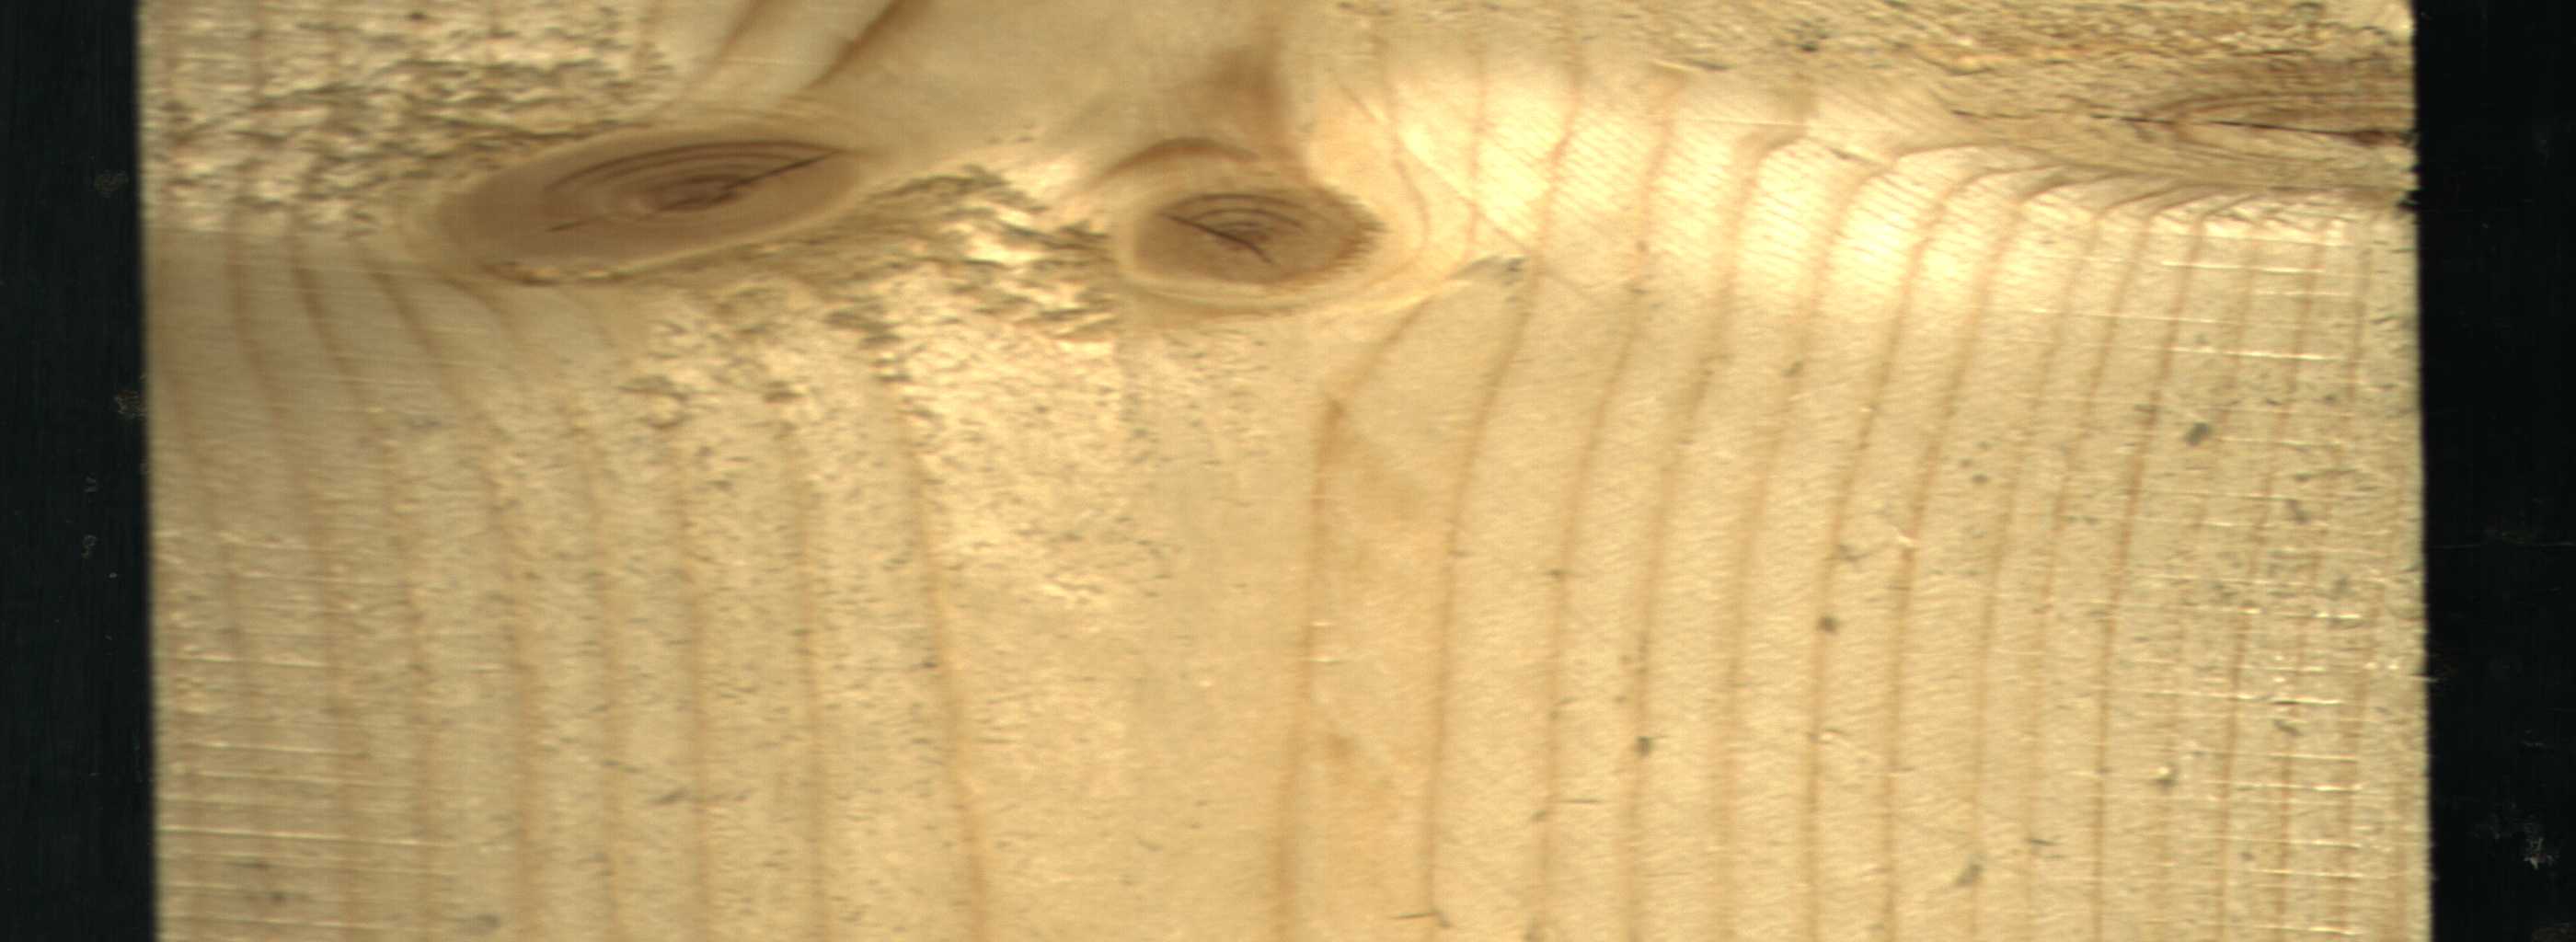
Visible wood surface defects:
knot_with_crack
knot_with_crack
Live_Knot